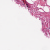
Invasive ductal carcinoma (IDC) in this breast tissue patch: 0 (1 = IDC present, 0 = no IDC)